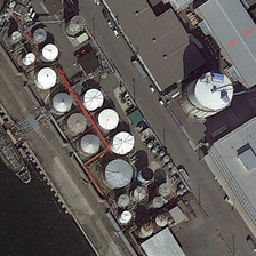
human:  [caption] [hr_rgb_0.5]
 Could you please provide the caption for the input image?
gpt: a lot of houses and trees are beside a lot of oil tanks .

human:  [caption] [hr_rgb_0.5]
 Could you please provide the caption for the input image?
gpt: A large number of warehouses of different sizes are on the road on the ground.

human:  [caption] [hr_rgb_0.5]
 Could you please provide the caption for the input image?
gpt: There are a lot of storage spaces of different sizes on the roads on land.

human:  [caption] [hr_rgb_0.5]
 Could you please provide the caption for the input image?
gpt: A large number of warehouses of different sizes on a road on a piece of land.

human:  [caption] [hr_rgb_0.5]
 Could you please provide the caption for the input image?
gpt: Many storerooms of different sizes are on the streets and on a piece of land.